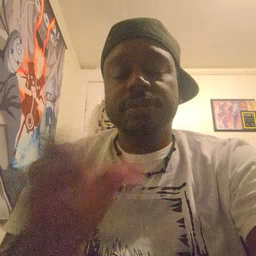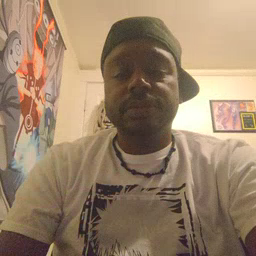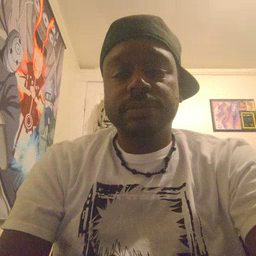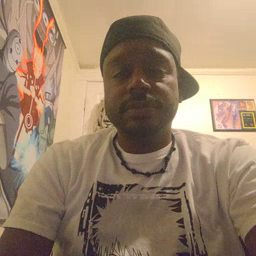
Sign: orange